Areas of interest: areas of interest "Laina Art Museum"
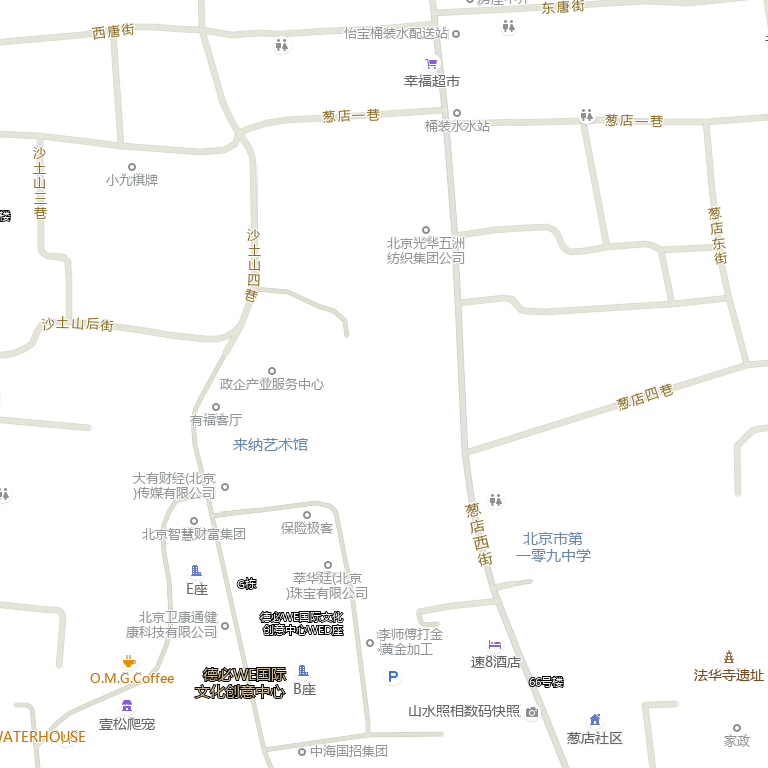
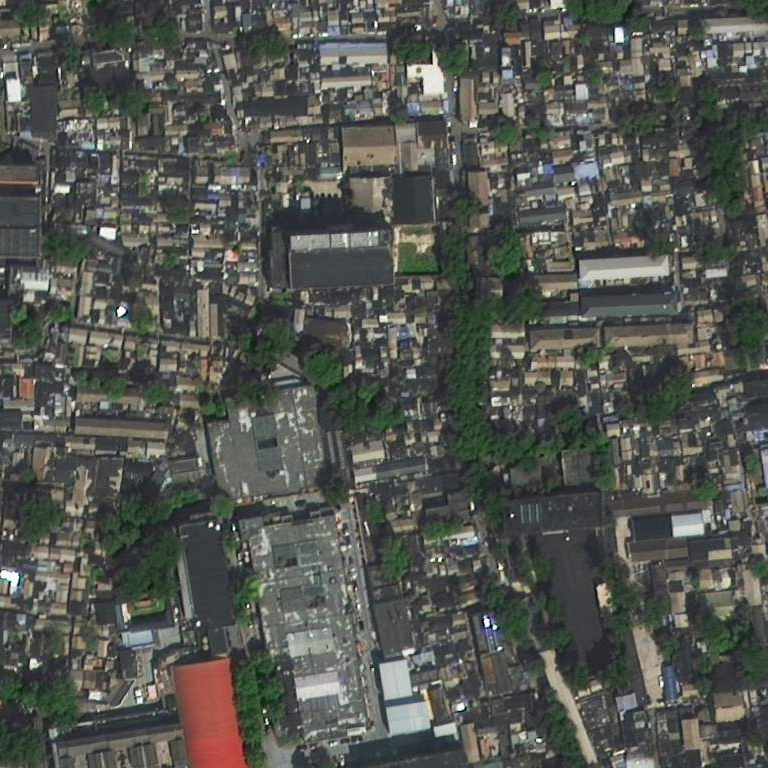